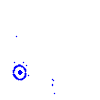
Particle: kaon